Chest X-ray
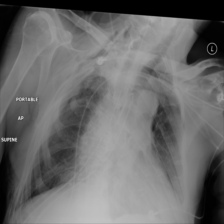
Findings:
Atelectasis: negative
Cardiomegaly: negative
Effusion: negative
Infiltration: negative
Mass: negative
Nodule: negative
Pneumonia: negative
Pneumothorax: negative
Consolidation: negative
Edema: negative
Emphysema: negative
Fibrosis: negative
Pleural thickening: negative
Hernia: negative